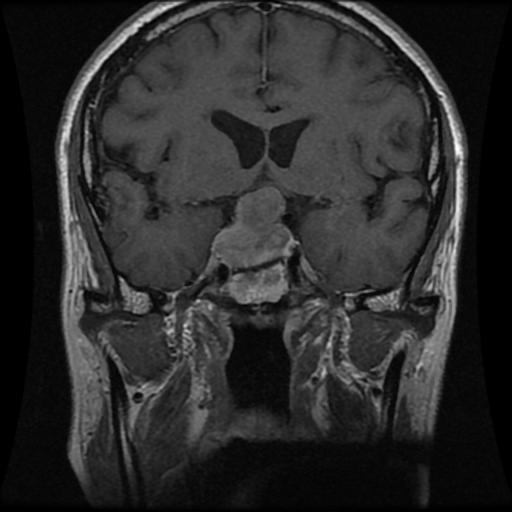
Label: pituitary